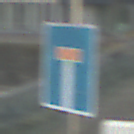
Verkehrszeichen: Sackgasse
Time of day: SunriseSunset
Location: Outdoor (Urban)
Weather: PartlyCloudy
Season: NotSpecified
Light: Natural